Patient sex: M
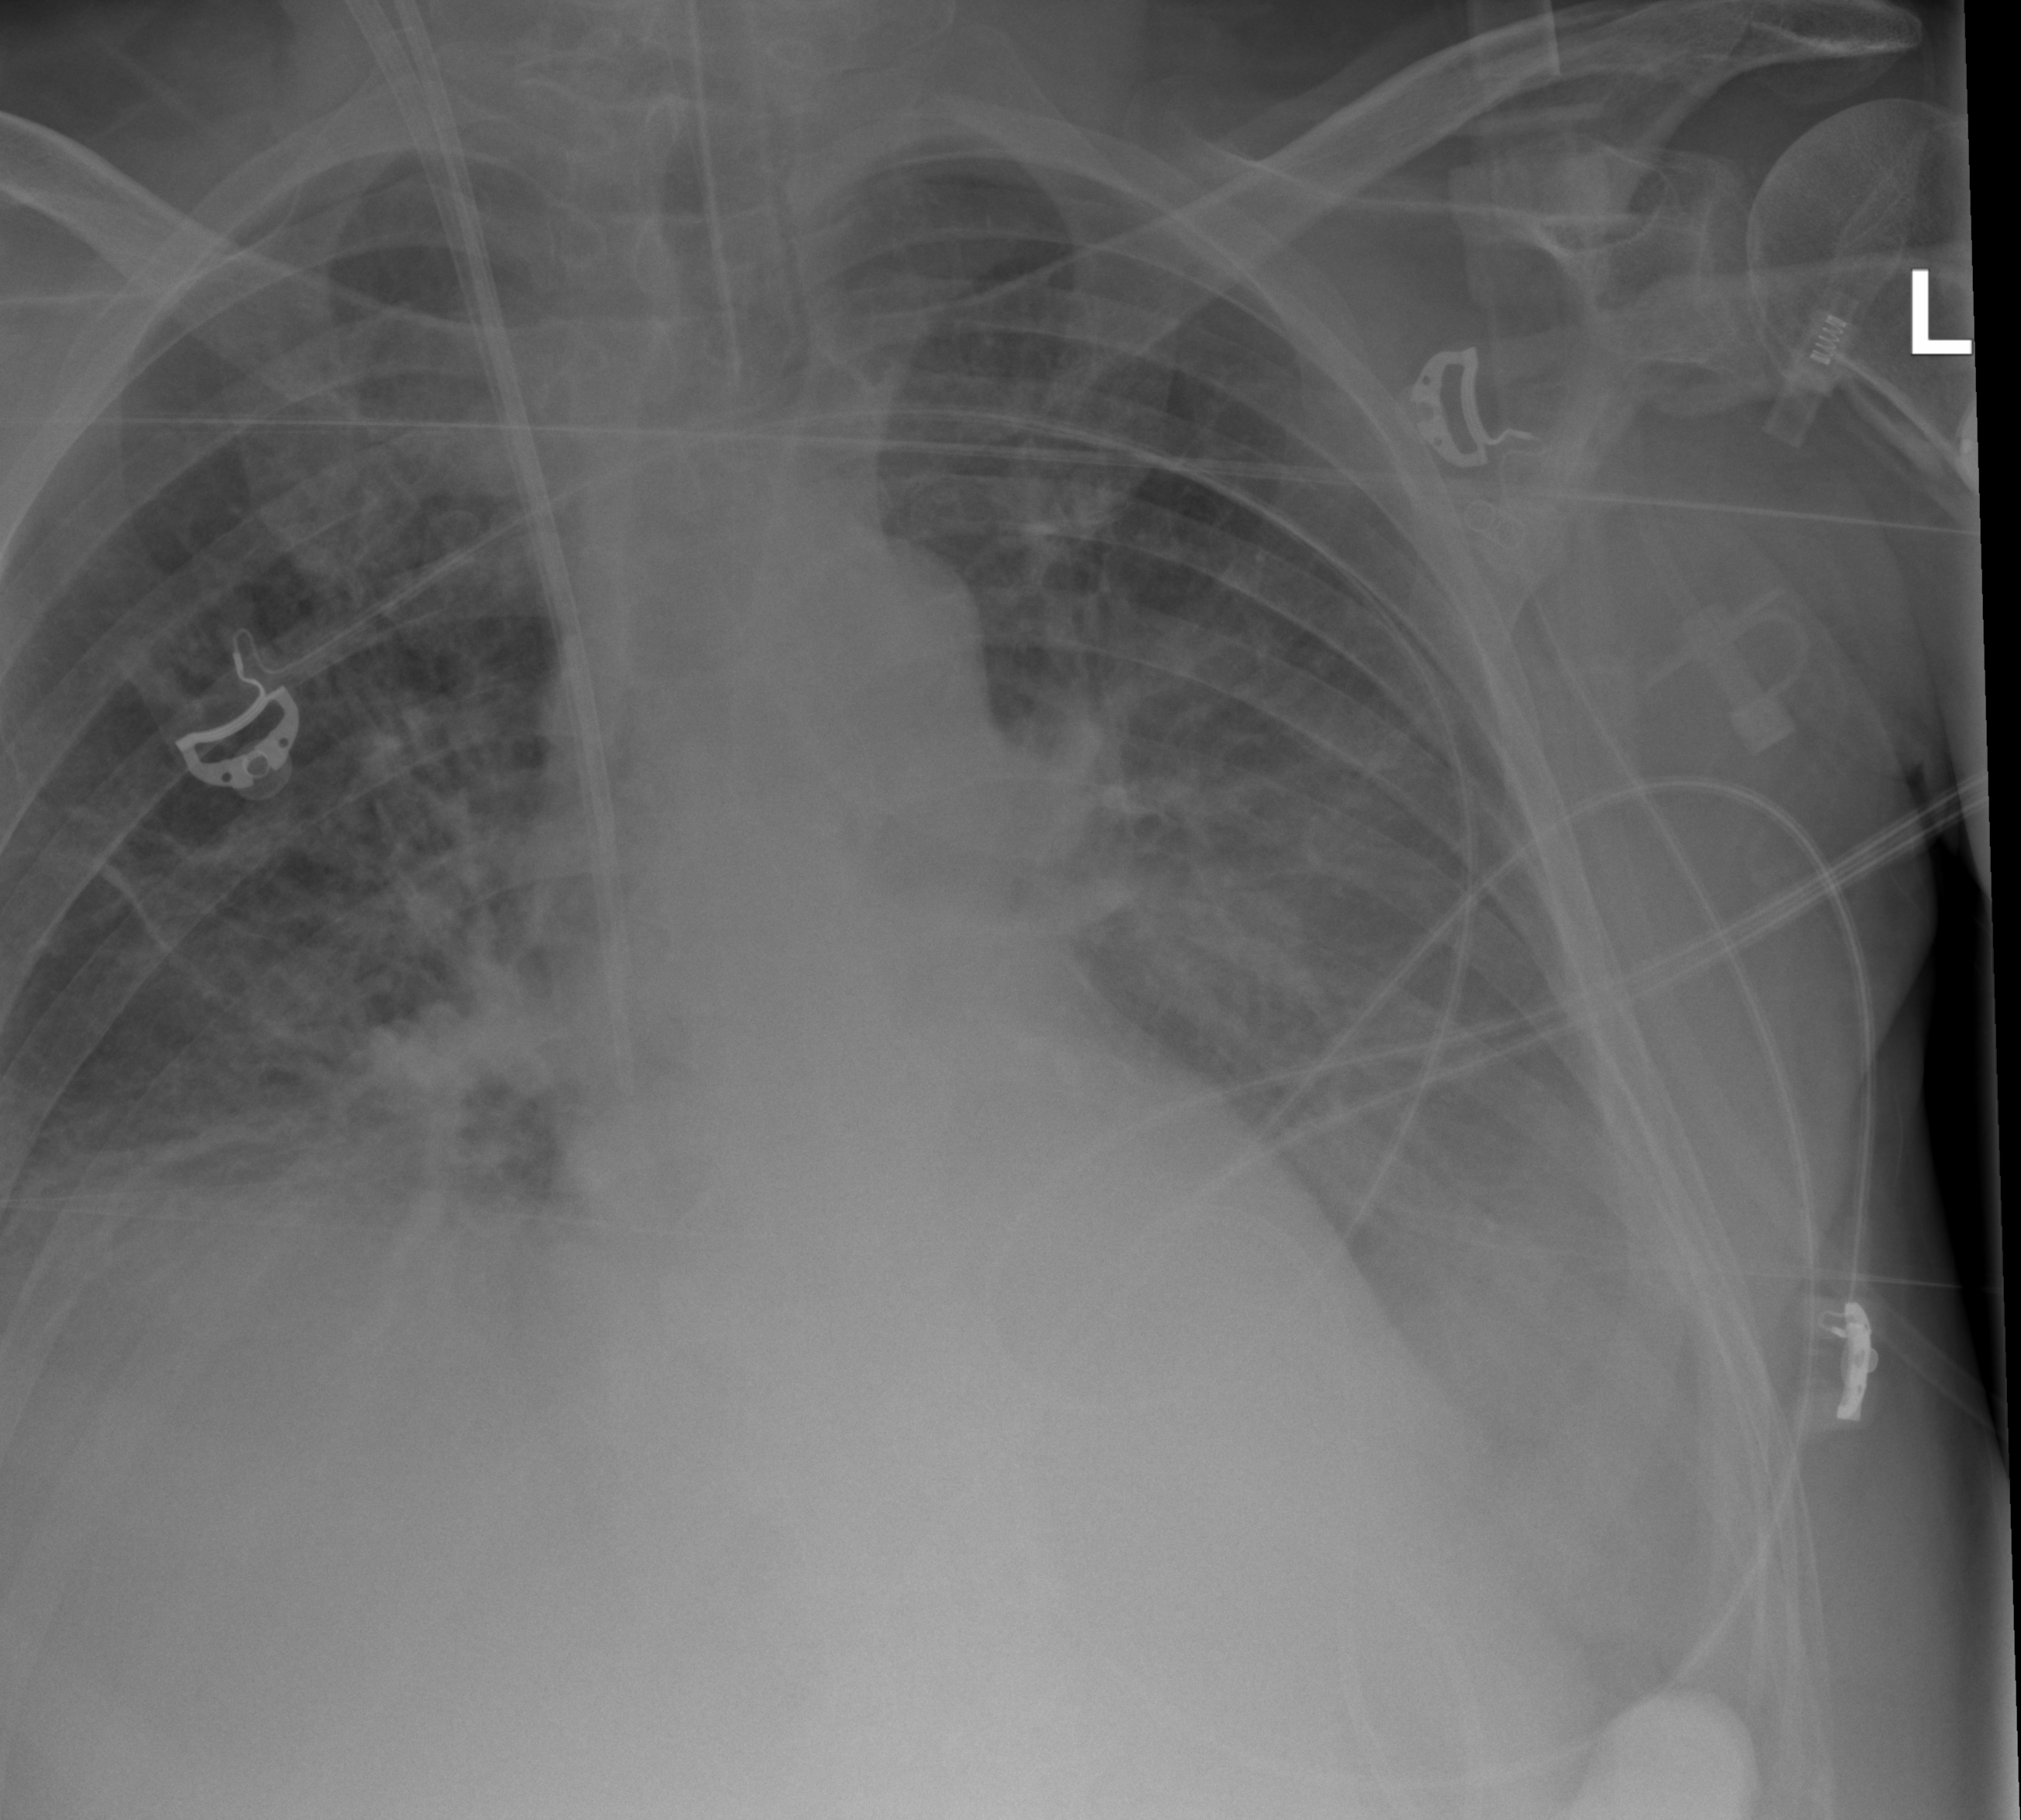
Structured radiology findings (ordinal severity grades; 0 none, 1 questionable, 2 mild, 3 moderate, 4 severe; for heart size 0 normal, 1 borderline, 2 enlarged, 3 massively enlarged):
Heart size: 0
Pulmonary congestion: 3
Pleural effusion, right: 2
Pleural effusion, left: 3
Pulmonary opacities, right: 2
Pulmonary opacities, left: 2
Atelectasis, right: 2
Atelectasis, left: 2